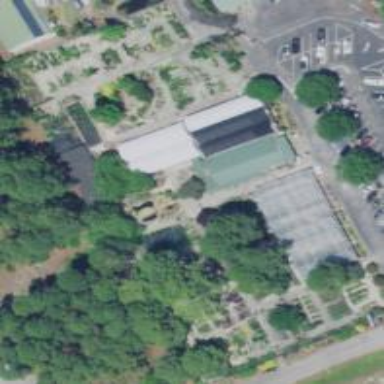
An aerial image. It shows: Plant nursery area.